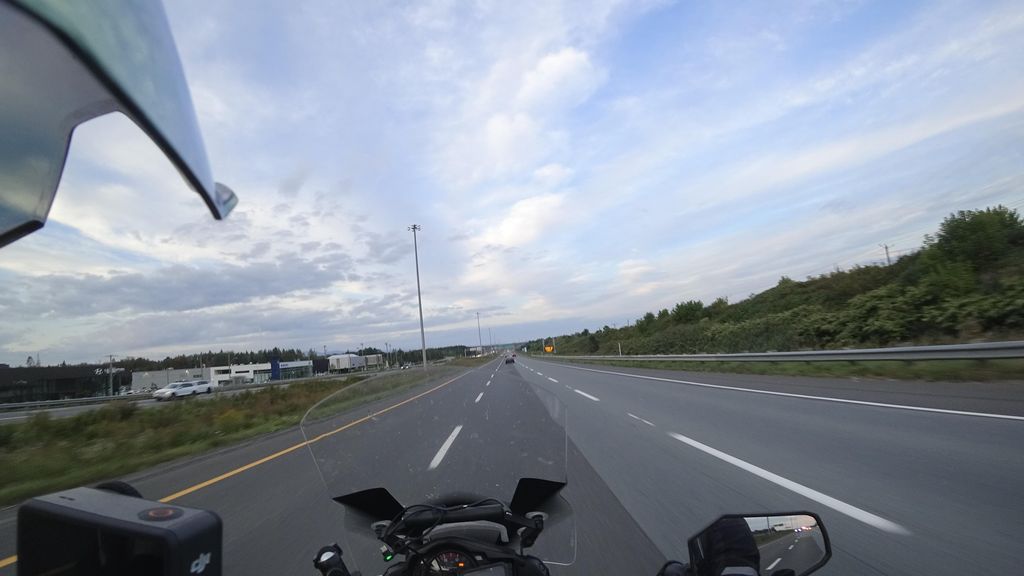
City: quebec_city